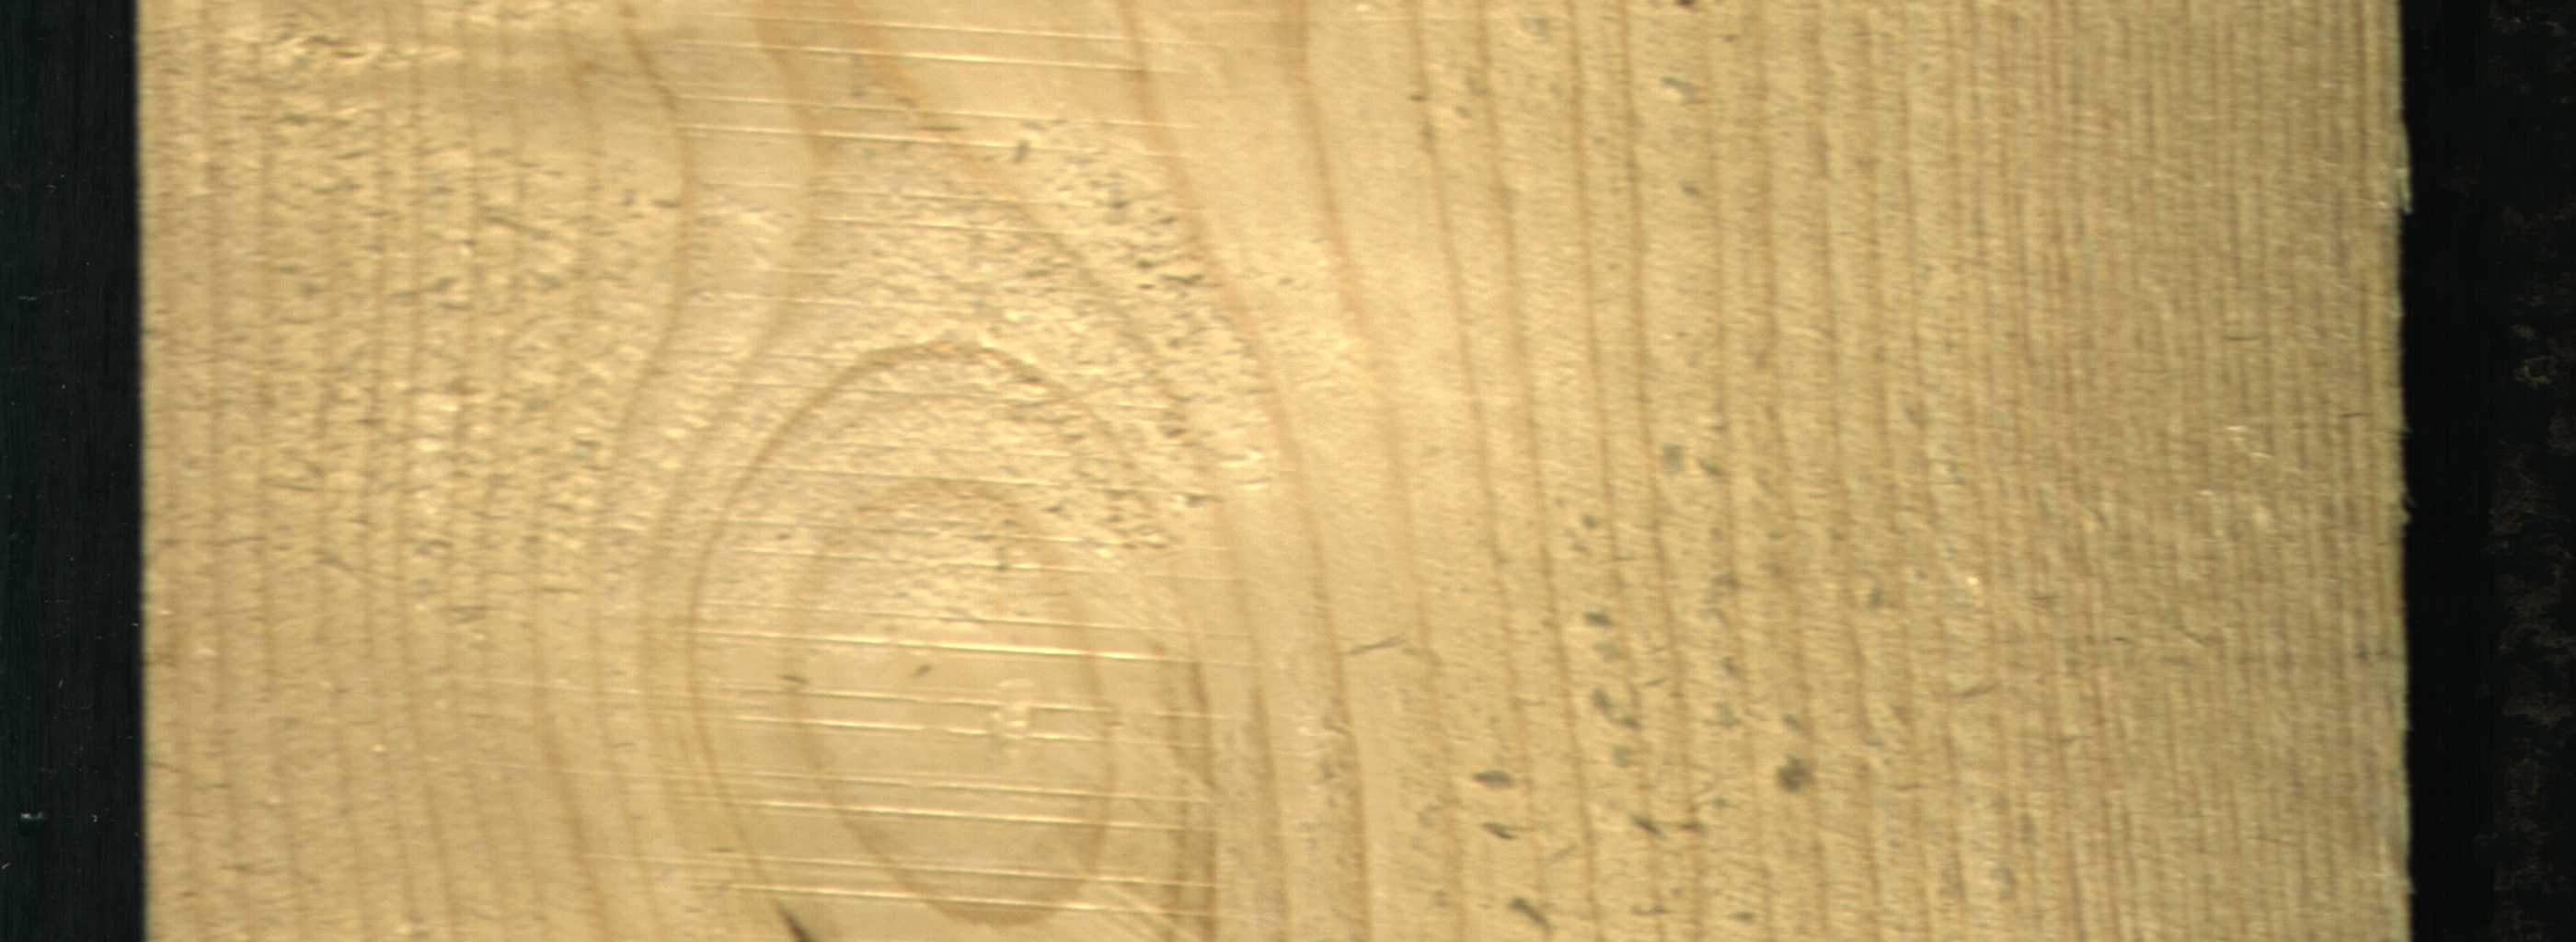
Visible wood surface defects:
resin